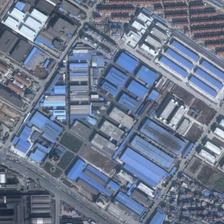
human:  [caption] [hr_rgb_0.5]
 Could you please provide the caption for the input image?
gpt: many buildings are in an industrial area .

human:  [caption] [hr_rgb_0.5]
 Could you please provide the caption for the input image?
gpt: many buildings are in an industrial area .

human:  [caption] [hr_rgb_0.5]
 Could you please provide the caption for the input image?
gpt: many buildings are in an industrial area .

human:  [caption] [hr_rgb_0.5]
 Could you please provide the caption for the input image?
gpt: many buildings are in an industrial area .

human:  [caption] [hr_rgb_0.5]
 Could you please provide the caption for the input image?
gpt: many buildings are in an industrial area .